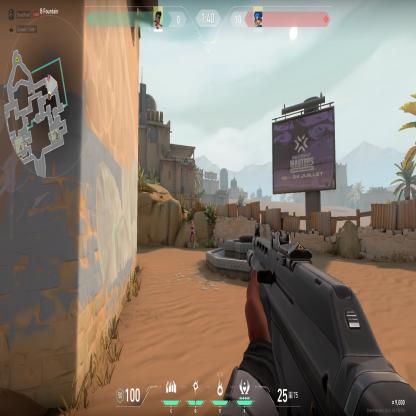
Label: enemy